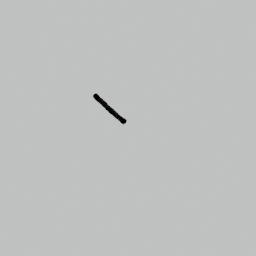
Label: nature